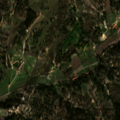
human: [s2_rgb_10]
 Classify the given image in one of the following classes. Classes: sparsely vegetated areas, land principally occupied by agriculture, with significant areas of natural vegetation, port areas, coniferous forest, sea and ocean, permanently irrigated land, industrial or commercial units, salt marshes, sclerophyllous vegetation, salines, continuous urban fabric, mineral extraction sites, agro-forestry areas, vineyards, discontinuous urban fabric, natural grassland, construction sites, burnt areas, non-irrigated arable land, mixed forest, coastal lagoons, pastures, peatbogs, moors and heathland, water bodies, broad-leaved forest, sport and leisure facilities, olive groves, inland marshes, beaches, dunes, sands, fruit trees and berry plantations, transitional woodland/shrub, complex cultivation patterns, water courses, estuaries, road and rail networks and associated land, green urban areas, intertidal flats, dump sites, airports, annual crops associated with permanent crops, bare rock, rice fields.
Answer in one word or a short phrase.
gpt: non-irrigated arable land, agro-forestry areas, broad-leaved forest